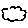
Label: cloud